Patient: sex F, age 63
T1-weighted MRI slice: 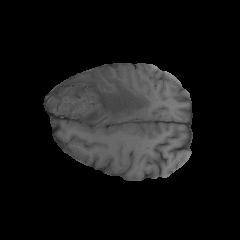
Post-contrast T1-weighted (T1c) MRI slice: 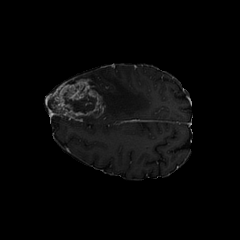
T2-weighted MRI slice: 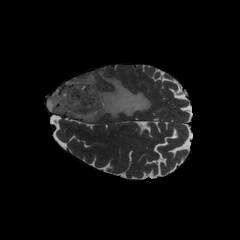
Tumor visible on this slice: yes
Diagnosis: Glioblastoma, IDH-wildtype
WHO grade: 4